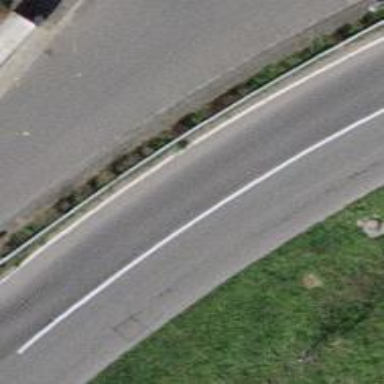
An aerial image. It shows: Secondary road with separate asphalt sidewalk.